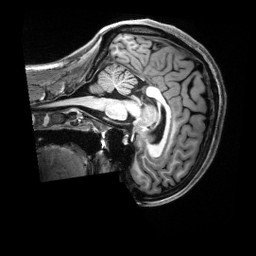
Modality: T1w
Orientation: sagittal
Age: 28
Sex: female
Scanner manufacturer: siemens
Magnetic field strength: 3 T
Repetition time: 2.5 s
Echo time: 0.00222 s